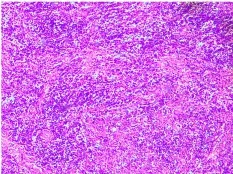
Histological findings. Hematoxylin and Eosin staining of paraffin-embedded sections. (A) Magnification x 40.
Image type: pathology (h&e)